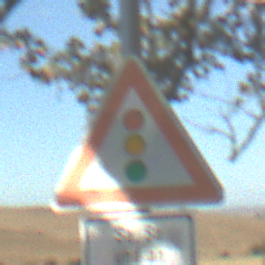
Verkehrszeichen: Lichtzeichenanlage
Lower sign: ZeitangabenMitBeschraenkungAufWochentage9
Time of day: MorningAfternoon
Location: Outdoor (Nature)
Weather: PartlyCloudy
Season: NotSpecified
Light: Natural